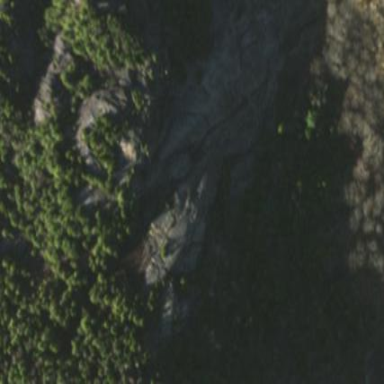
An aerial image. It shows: Landscape of bare rock.